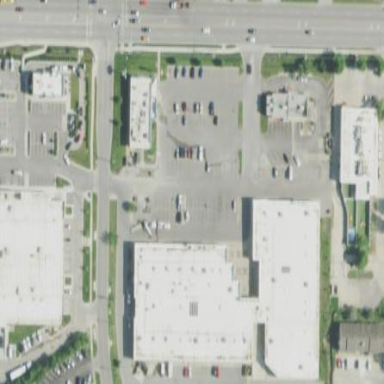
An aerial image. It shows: Retail area.